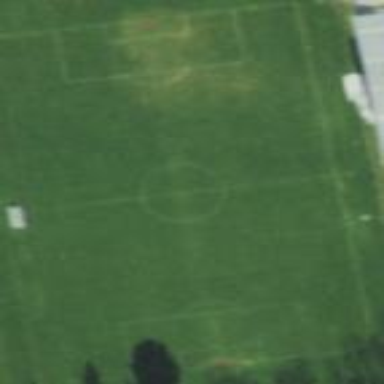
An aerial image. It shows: Soccer pitch designated for leisure and sports activities.